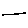
Label: line